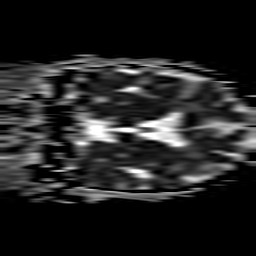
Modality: ADC
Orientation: coronal
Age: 62
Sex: female
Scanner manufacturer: philips
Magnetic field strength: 3 T
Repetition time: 3.08 s
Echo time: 0.076 s